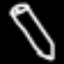
Label: pencil